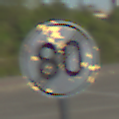
Verkehrszeichen: EndeGeschwindigkeit80
Umgebung: Outdoor, Suburban
Tageszeit: MorningAfternoon
Wetter: PartlyCloudy
Licht: Natural
Jahreszeit: NotSpecified
Kontrast: HighContrast